Question: I'm trying to write a code in vhdl to create a 16 to 1 mux using 2 to 1 mux.
I actually thought that to do this we may need 15 two to one multiplexers and by wiring them together and using structural model I wrote the code below.
First I wrote a 2 to 1 mux:
'''
library ieee;
use ieee.std_logic_1164.all;
use ieee.numeric_std.all;
entity MUX_2_1 is
port (
w0 , w1 : IN STD_LOGIC;
SELECT_I: IN std_logic;
DATA_O: out std_logic
);
end MUX_2_1;
architecture MUX_2_1_arch of MUX_2_1 is
--
begin
--
WITH SELECT_I SELECT
DATA_O <= w0 WHEN '0',
w1 WHEN '1',
'X' when others;
--
end MUX_2_1_arch;
'''
and made a package from it, just to use it simple and easy:
'''
library ieee;
use ieee.std_logic_1164.all;
use ieee.numeric_std.all;
PACKAGE mux2to1_package IS
COMPONENT mux2to1
PORT (w0, w1: IN STD_LOGIC ;
SELECT_I: IN std_logic;
DATA_O: out std_logic ) ;
END COMPONENT ;
END mux2to1_package ;
'''
and then my 16 to 1 mux looks like this:
'''
library ieee;
use ieee.std_logic_1164.all;
use ieee.numeric_std.all;
USE work.mux2to1_package.all ;
ENTITY mux16to1 IS
PORT (w : IN STD_LOGIC_VECTOR(15 DOWNTO 0) ;
s : IN STD_LOGIC_VECTOR(3 DOWNTO 0) ;
f : OUT STD_LOGIC ) ;
END mux16to1 ;
ARCHITECTURE Structure OF mux16to1 IS
SIGNAL im : STD_LOGIC_VECTOR(7 DOWNTO 0) ;
SIGNAL q : STD_LOGIC_VECTOR(3 DOWNTO 0);
SIGNAL p : STD_LOGIC_VECTOR(1 DOWNTO 0);
BEGIN
Mux1: mux2to1 PORT MAP ( w(0), w(1), s(0), im(0)) ;
Mux2: mux2to1 PORT MAP ( w(2), w(3), s(0), im(1)) ;
Mux3: mux2to1 PORT MAP ( w(4), w(5), s(0), im(2)) ;
Mux4: mux2to1 PORT MAP ( w(6), w(7), s(0), im(3)) ;
Mux5: mux2to1 PORT MAP ( w(8), w(9), s(0), im(4)) ;
MUX6: mux2to1 PORT MAP ( w(10), w(11), s(0), im(5));
Mux7: mux2to1 PORT MAP ( w(12), w(13), s(0), im(6)) ;
Mux8: mux2to1 PORT MAP ( w(14), w(15), s(0), im(7)) ;
Mux9: mux2to1 PORT MAP ( im(0), im(1), s(1), q(0)) ;
Mux10: mux2to1 PORT MAP ( im(2), im(3), s(1), q(1)) ;
Mux11: mux2to1 PORT MAP ( im(4), im(5), s(1), q(2)) ;
Mux12: mux2to1 PORT MAP ( im(6), im(7), s(1), q(3)) ;
Mux13: mux2to1 PORT MAP ( q(0), q(1), s(2), p(0)) ;
Mux14: mux2to1 PORT MAP ( q(2), q(3), s(2), p(1)) ;
Mux15: mux2to1 PORT MAP ( p(0), p(1), s(3), f) ;
END Structure ;
'''
and also my testbench is:
'''
library ieee;
use ieee.std_logic_1164.all;
use ieee.numeric_std.all;
USE work.mux2to1_package.all ;
ENTITY Mux_test IS
END Mux_test;
ARCHITECTURE test OF Mux_test IS
COMPONENT mux16to1 PORT(w : IN STD_LOGIC_VECTOR(15 DOWNTO 0) ;
s : IN STD_LOGIC_VECTOR(3 DOWNTO 0) ;
f : OUT STD_LOGIC ) ;
END COMPONENT;
SIGNAL wi : STD_LOGIC_VECTOR(15 DOWNTO 0) ;
SIGNAL selecting : STD_LOGIC_VECTOR(3 DOWNTO 0) ;
SIGNAL fi : STD_LOGIC ;
BEGIN
a1: mux16to1 PORT MAP(wi , selecting , fi);
wi<= "0101110010001010" , "1001000101010101" after 100 ns;
selecting <= "0011" , "1010" after 20 ns , "1110" after 40 ns, "1100" after 60 ns , "0101" after 80 ns,
"0011" after 100 ns , "1010" after 120 ns , "1110" after 140 ns, "1100" after 160 ns , "0101" after 180 ns;
END ARCHITECTURE;
'''
my simulation:

But when I try to simulate this nothing shows in my output. I'm thinking that maybe that's because I wrote my code in concurrent part and signals 'im' and 'q' and 'p' are not initialized yet so I tried using default values "<PHONE>" for 'im' and "0000" for 'q' and "00" for 'p' when I was declaring the signals, but then I got bunch of errors saying "Instance mux2to1 is unbound" in simulation and nothing actually changed.
Any idea what is the problem??
Also I think there is something wrong with my select input logically.
but I don't understand how i should use the select to be correct for this problem.
I would appreciate if anyone can help me with my problem.
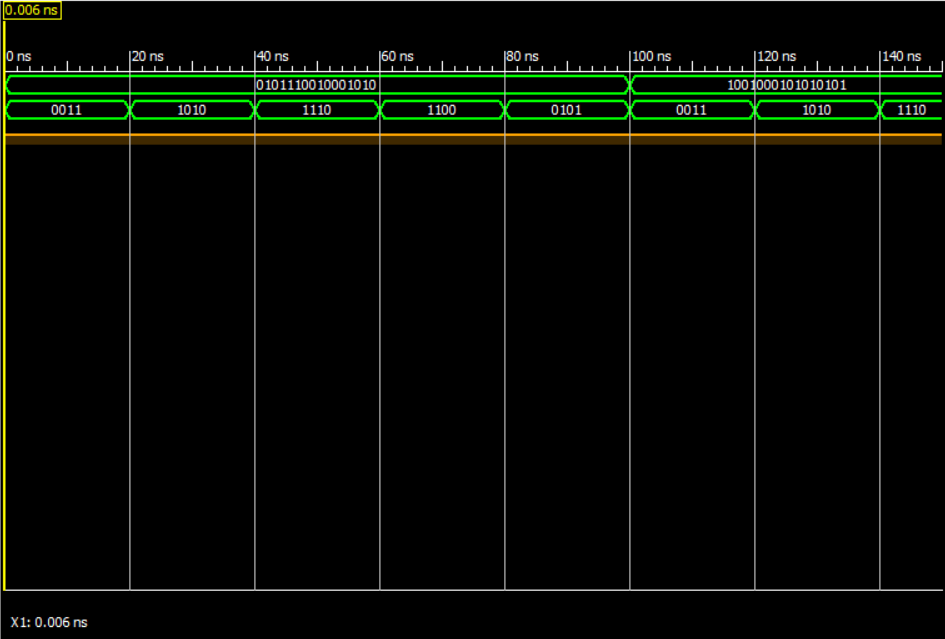
Answer: Virtual component binding using component declarations can either be explicit using a configuration specification to supply a binding indication, or rely on a default binding indication.
A default binding indication would rely on finding an entity declared in a reference library whose name matches the component name. That's not the case here, your entity is named MUX_2_1 (case insensitive) while the component name is mux2to1.
It's not illegal to have components unbound in VHDL, it's the equivalent of not loading a component in a particular location in a printed circuit or bread board, it simply produces no output which shows in simulation here as a 'U'.
Here the solutions could be to either change the name of the entity in both the entity declaration and it's architecture from MUX_2_1 to mux2to1, change the component declaration to MUX_2_1 or provide a configuration specification providing an explicit binding indication as a block declarative item in the architecture for mux16to1 of the form
'''
ARCHITECTURE Structure OF mux16to1 IS
SIGNAL im : STD_LOGIC_VECTOR(7 DOWNTO 0) ;
SIGNAL q : STD_LOGIC_VECTOR(3 DOWNTO 0);
SIGNAL p : STD_LOGIC_VECTOR(1 DOWNTO 0);
for all: mux2to1 use entity work.MUX_2_1; -- ADDED
'''
When used the latter method provides '1' and '0' outputs on testbench signal fi during simulation.
The testbench can be made more elaborate to demonstrate that the selects are valid. One way would be with marching '0's or '1's in w elements while scanning all the elements and looking for a mismatch:
'''
library ieee;
use ieee.std_logic_1164.all;
entity mux16to1_tb is
end mux16to1_tb;
architecture test of mux16to1_tb is
component mux16to1 is
port (
w: in std_logic_vector(15 downto 0);
s: in std_logic_vector(3 downto 0);
f: out std_logic
);
end component;
signal w: std_logic_vector(15 downto 0);
signal s: std_logic_vector(3 downto 0);
signal f: std_logic;
function to_string (inp: std_logic_vector) return string is
variable image_str: string (1 to inp'length);
alias input_str: std_logic_vector (1 to inp'length) is inp;
begin
for i in input_str'range loop
image_str(i) := character'VALUE(std_ulogic'IMAGE(input_str(i)));
end loop;
return image_str;
end function;
begin
DUT:
mux16to1
port map (
w => w,
s => s,
f => f
);
STIMULI:
process
use ieee.numeric_std.all;
begin
for i in w'reverse_range loop
w <= (others => '1');
w(i) <= '0';
for j in w'reverse_range loop
s <= std_logic_vector(to_unsigned(j, s'length));
wait for 10 ns;
end loop;
end loop;
wait;
end process;
VALIDATE:
process
begin
for x in w'reverse_range loop
for y in w'reverse_range loop
wait for 10 ns;
assert f = w(y)
report
LF & HT & "f = " & std_ulogic'image(f) & " " &
"expected " & std_ulogic'image(w(y)) &
LF & HT & "w = " & to_string(w) &
LF & HT & "s = " & to_string(s)
severity ERROR;
end loop;
end loop;
wait;
end process;
end architecture;
'''
The output f of mux16to1 is selected for each value of w using a marching '0's pattern. Any mismatch between f and the selected name element value of w is reported with diagnostic information.
Here we see that mux16t01 implements a 16:1 selection properly without the need to modify the original posters design.
Without error injection the testbench waveforms for w, s and f can be viewed in a waveform display to validate correct operation.